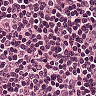
Metastatic tissue present: no